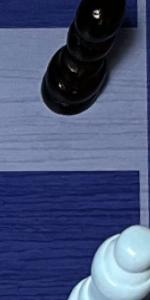
Label: Empty